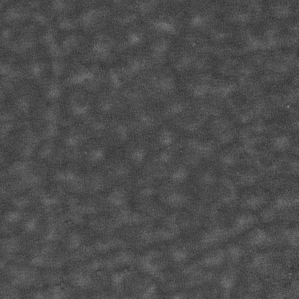
Label: frost